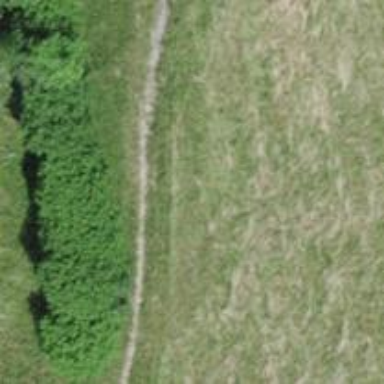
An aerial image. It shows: Unpaved footway.